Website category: sports
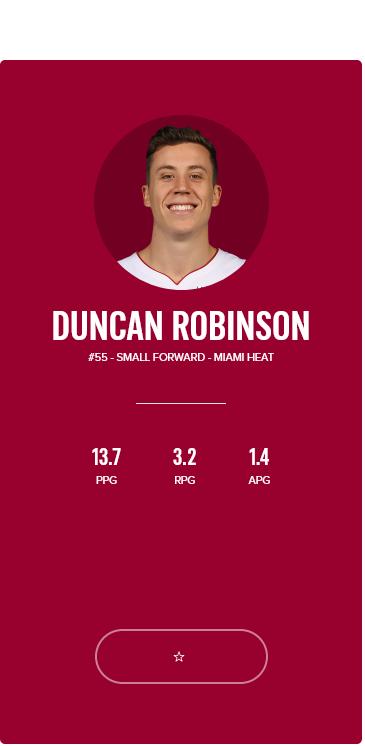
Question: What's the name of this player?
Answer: DUNCAN ROBINSON

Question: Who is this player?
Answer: DUNCAN ROBINSON

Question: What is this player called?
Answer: DUNCAN ROBINSON

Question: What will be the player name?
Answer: DUNCAN ROBINSON

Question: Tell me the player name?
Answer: DUNCAN ROBINSON

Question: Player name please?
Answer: DUNCAN ROBINSON

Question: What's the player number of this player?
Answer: #55

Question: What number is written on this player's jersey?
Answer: #55

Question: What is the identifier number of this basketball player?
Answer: #55

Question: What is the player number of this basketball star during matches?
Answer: #55

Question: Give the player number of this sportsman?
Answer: #55

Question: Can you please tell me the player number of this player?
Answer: #55

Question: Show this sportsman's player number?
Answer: #55

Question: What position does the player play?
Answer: SMALL FORWARD

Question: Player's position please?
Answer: SMALL FORWARD

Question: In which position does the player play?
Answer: SMALL FORWARD

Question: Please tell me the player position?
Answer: SMALL FORWARD

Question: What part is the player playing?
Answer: SMALL FORWARD

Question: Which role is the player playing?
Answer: SMALL FORWARD

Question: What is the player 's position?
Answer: SMALL FORWARD

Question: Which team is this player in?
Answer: MIAMI HEAT

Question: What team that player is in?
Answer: MIAMI HEAT

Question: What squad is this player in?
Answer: MIAMI HEAT

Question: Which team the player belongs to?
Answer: MIAMI HEAT

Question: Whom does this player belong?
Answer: MIAMI HEAT

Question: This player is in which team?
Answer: MIAMI HEAT

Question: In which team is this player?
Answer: MIAMI HEAT

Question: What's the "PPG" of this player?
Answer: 13.7

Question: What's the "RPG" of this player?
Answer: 3.2

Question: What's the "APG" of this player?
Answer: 1.4

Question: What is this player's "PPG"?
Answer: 13.7

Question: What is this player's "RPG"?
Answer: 3.2

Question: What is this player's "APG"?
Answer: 1.4

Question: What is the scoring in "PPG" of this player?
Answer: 13.7

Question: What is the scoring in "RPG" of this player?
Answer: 3.2

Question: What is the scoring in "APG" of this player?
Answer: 1.4

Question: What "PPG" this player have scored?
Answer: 13.7

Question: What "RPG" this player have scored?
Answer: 3.2

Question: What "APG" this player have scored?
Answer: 1.4

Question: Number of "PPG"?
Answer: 13.7

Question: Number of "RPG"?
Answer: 3.2

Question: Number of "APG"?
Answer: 1.4

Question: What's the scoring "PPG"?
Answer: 13.7

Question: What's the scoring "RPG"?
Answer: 3.2

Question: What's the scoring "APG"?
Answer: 1.4